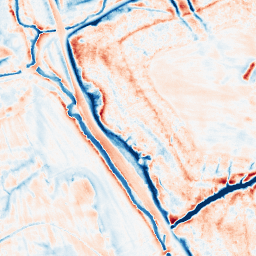
Category: edge_preserving
Decomposition family: anisotropic_diffusion
Decomposition parameters: iterations: 50
kappa: 30
gamma: 0.2
Upsampling method: quartic
Upsampling parameters: scale: 2
Upsampling scale: 2